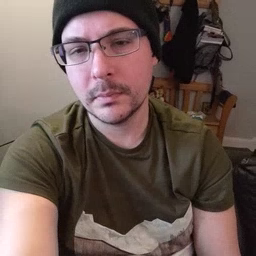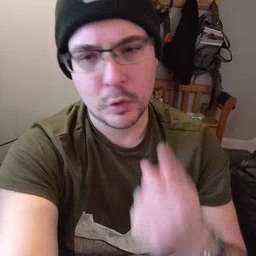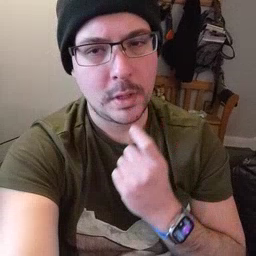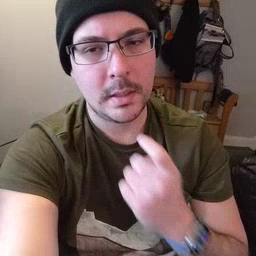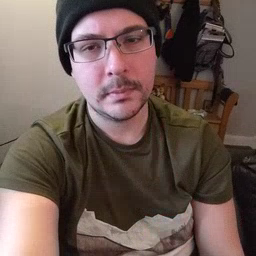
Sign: red